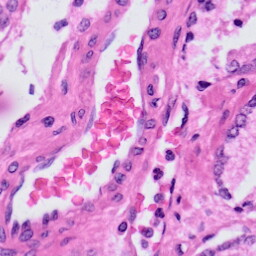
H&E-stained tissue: Prostate